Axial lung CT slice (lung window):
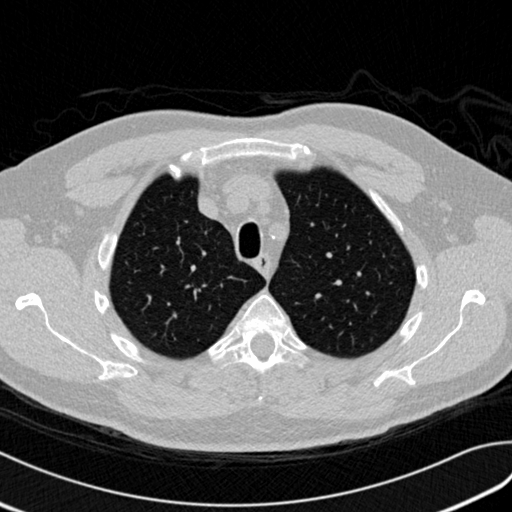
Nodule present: no